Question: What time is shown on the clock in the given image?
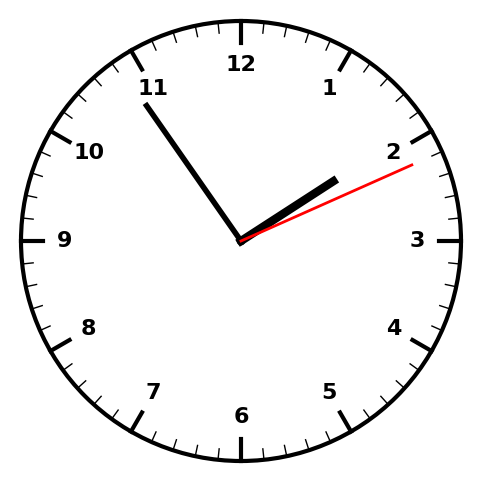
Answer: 01:54:11